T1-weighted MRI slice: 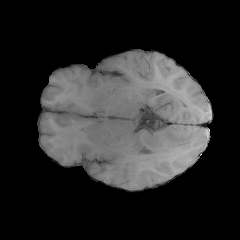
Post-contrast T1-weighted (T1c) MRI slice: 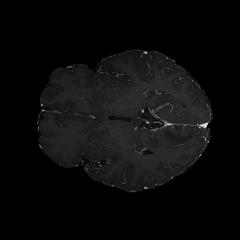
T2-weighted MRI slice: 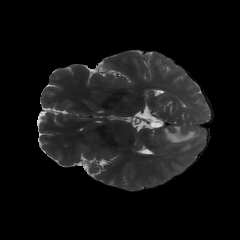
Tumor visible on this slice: yes